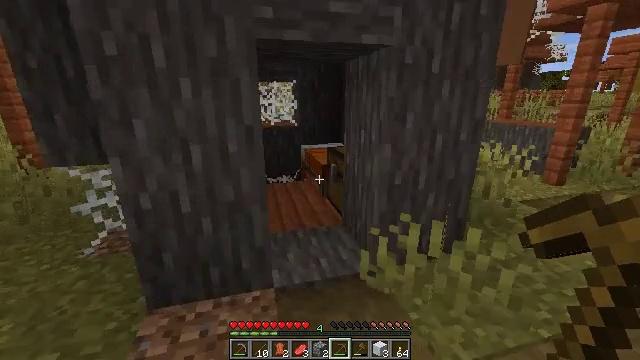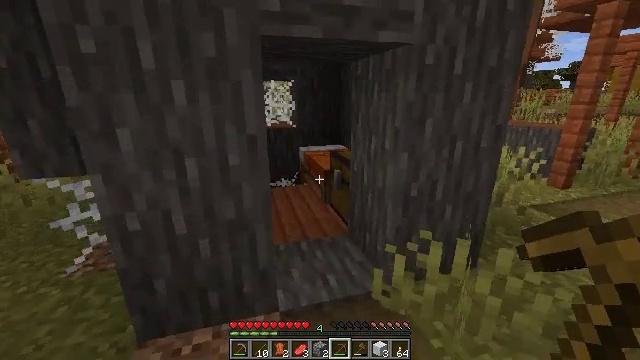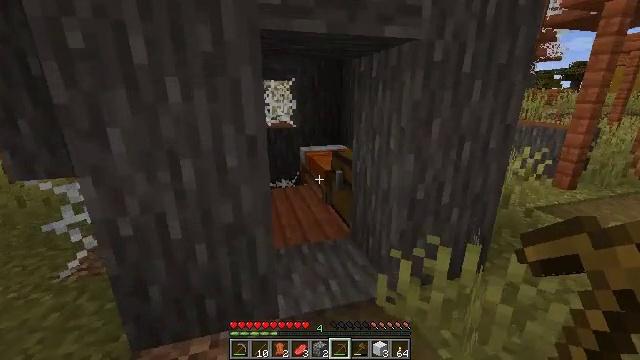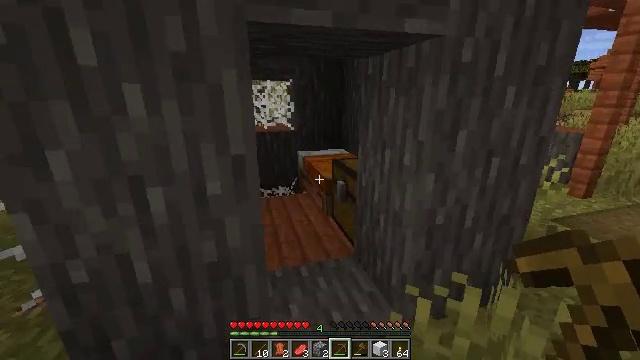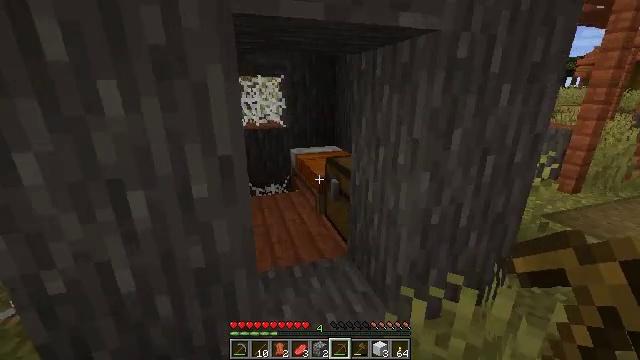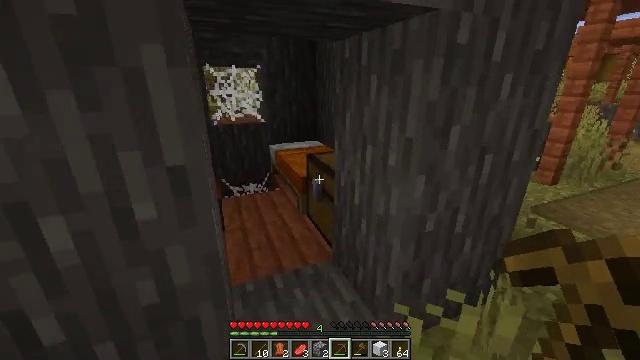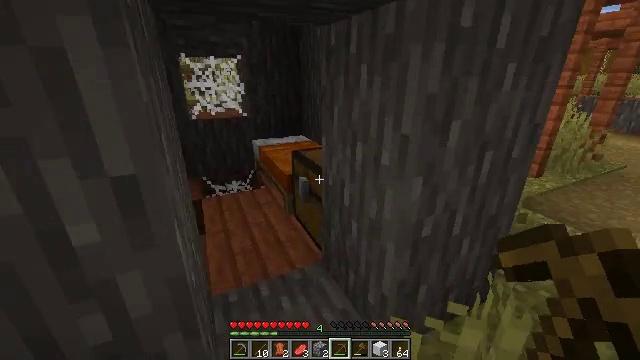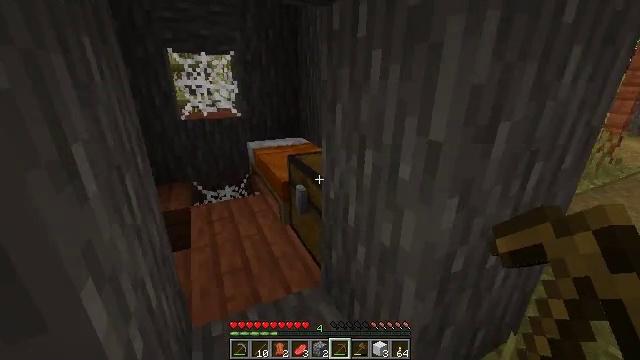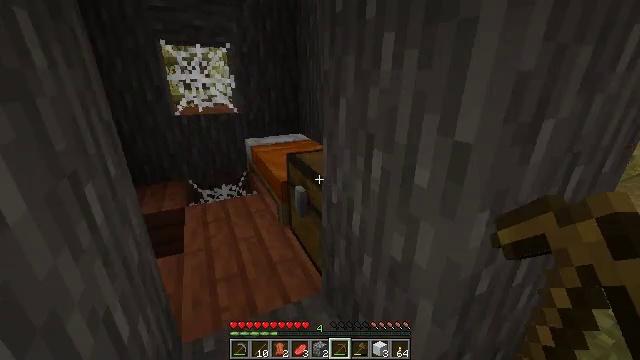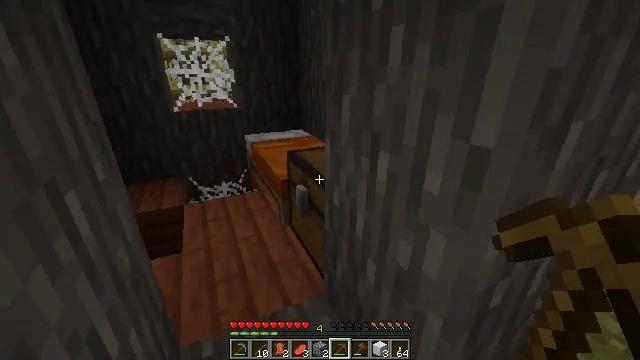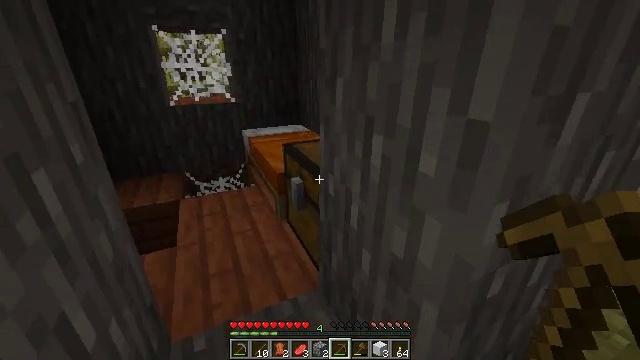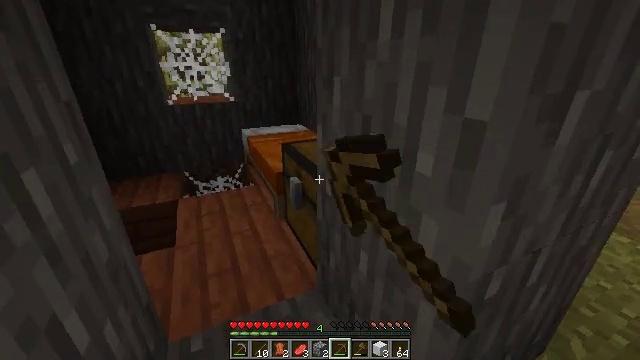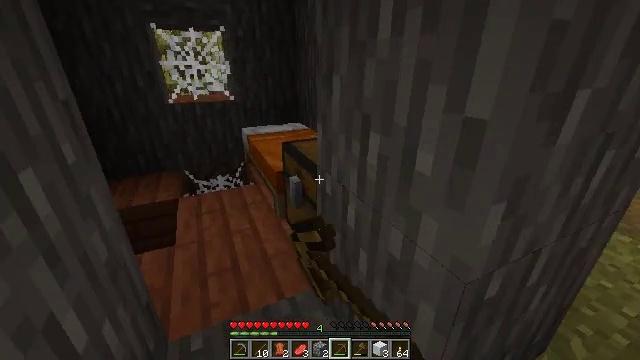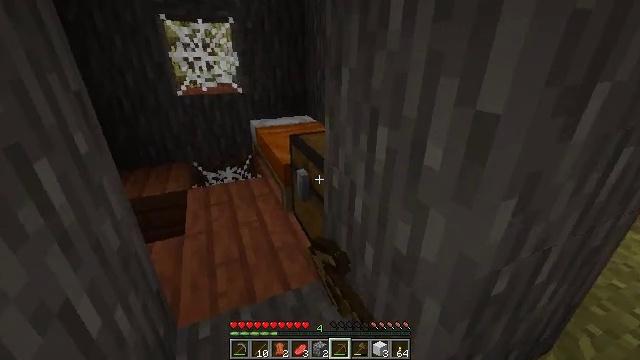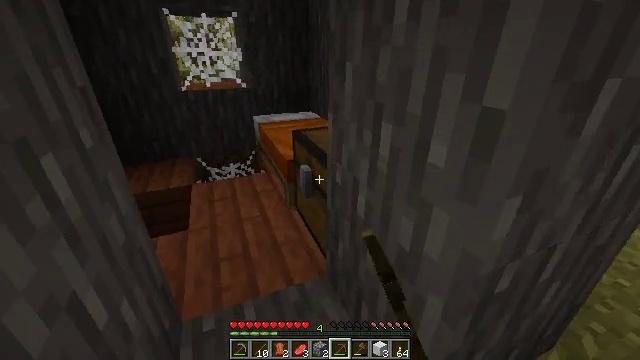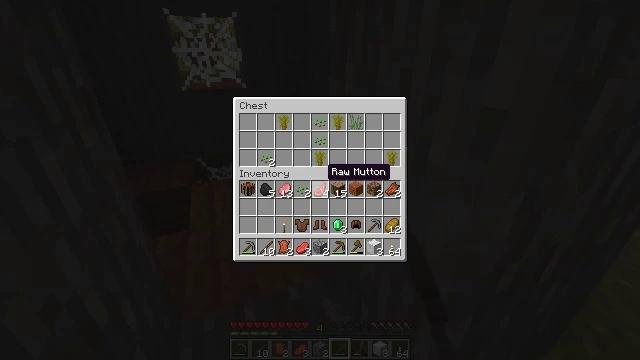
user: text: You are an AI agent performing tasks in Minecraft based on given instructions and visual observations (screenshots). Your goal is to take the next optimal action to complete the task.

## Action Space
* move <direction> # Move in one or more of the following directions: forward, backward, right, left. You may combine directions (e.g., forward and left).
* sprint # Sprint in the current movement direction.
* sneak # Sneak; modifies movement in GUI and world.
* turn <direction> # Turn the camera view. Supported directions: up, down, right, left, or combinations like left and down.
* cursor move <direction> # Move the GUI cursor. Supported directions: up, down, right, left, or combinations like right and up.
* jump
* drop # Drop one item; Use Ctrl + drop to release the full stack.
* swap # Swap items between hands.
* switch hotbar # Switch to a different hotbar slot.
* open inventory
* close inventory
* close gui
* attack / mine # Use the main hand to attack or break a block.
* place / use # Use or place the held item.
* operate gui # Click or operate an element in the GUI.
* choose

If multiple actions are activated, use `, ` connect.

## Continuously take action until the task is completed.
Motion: motion action
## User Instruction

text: Harvest yellow terracotta for crafting.
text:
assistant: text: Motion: move forward, turn right
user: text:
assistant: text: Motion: move forward
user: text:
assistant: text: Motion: move forward
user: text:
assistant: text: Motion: move forward, turn right
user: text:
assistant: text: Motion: move forward, turn right and down
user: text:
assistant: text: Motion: move forward, turn right and down
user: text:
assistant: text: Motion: move forward
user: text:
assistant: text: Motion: move forward
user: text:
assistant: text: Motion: turn down
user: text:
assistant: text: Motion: use / place
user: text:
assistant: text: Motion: use / place
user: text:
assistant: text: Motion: use / place
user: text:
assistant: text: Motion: turn left and down, use / place
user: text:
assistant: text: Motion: no_op
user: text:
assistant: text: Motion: open gui
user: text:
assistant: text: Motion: no_op
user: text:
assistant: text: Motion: no_op
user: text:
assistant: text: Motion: no_op
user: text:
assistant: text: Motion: no_op
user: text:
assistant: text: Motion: no_op
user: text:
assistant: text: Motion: no_op
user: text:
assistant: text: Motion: no_op
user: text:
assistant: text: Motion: no_op
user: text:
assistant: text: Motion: no_op
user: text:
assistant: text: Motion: no_op
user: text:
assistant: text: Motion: no_op
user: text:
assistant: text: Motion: cursor move right
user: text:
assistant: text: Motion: cursor move right and up
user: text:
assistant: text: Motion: turn right, close gui
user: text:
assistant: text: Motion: turn right and up